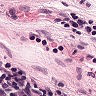
Metastatic tissue present: no